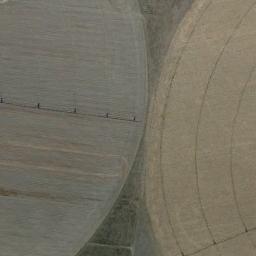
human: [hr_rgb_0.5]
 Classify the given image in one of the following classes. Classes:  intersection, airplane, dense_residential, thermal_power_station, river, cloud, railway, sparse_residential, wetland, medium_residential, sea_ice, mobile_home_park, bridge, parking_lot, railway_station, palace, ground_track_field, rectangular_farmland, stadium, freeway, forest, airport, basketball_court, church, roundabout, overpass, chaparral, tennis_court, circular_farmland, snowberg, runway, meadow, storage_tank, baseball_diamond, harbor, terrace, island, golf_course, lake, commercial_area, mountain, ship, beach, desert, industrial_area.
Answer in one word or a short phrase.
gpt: circular_farmland